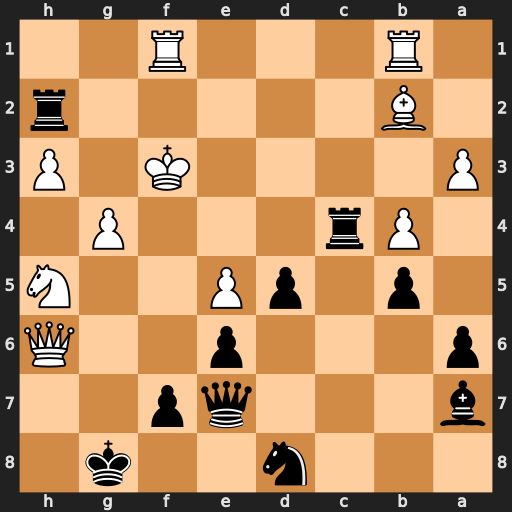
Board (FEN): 3n2k1/b3qp2/p3p2Q/1p1pP2N/1Pr3P1/P4K1P/1B5r/1R3R2
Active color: b
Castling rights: -
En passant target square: -
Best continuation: Rxh3+ Ke2 Re4+ Kd1 Rd3+